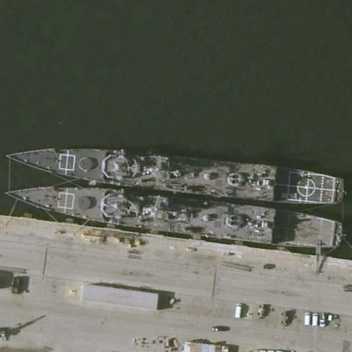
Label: cruiser